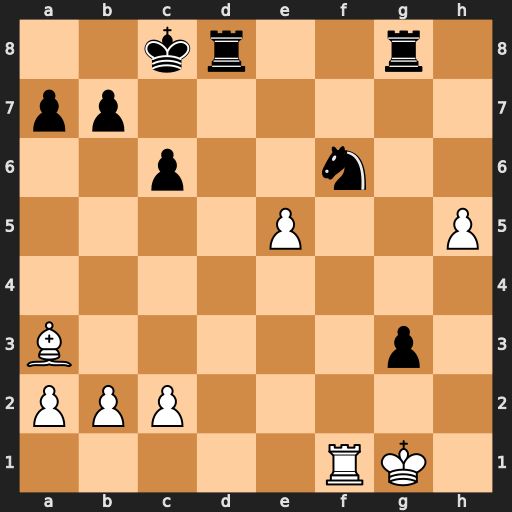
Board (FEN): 2kr2r1/pp6/2p2n2/4P2P/8/B5p1/PPP5/5RK1
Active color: w
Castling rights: -
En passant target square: -
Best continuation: exf6 Rg5 Be7 Rh8 f7